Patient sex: M
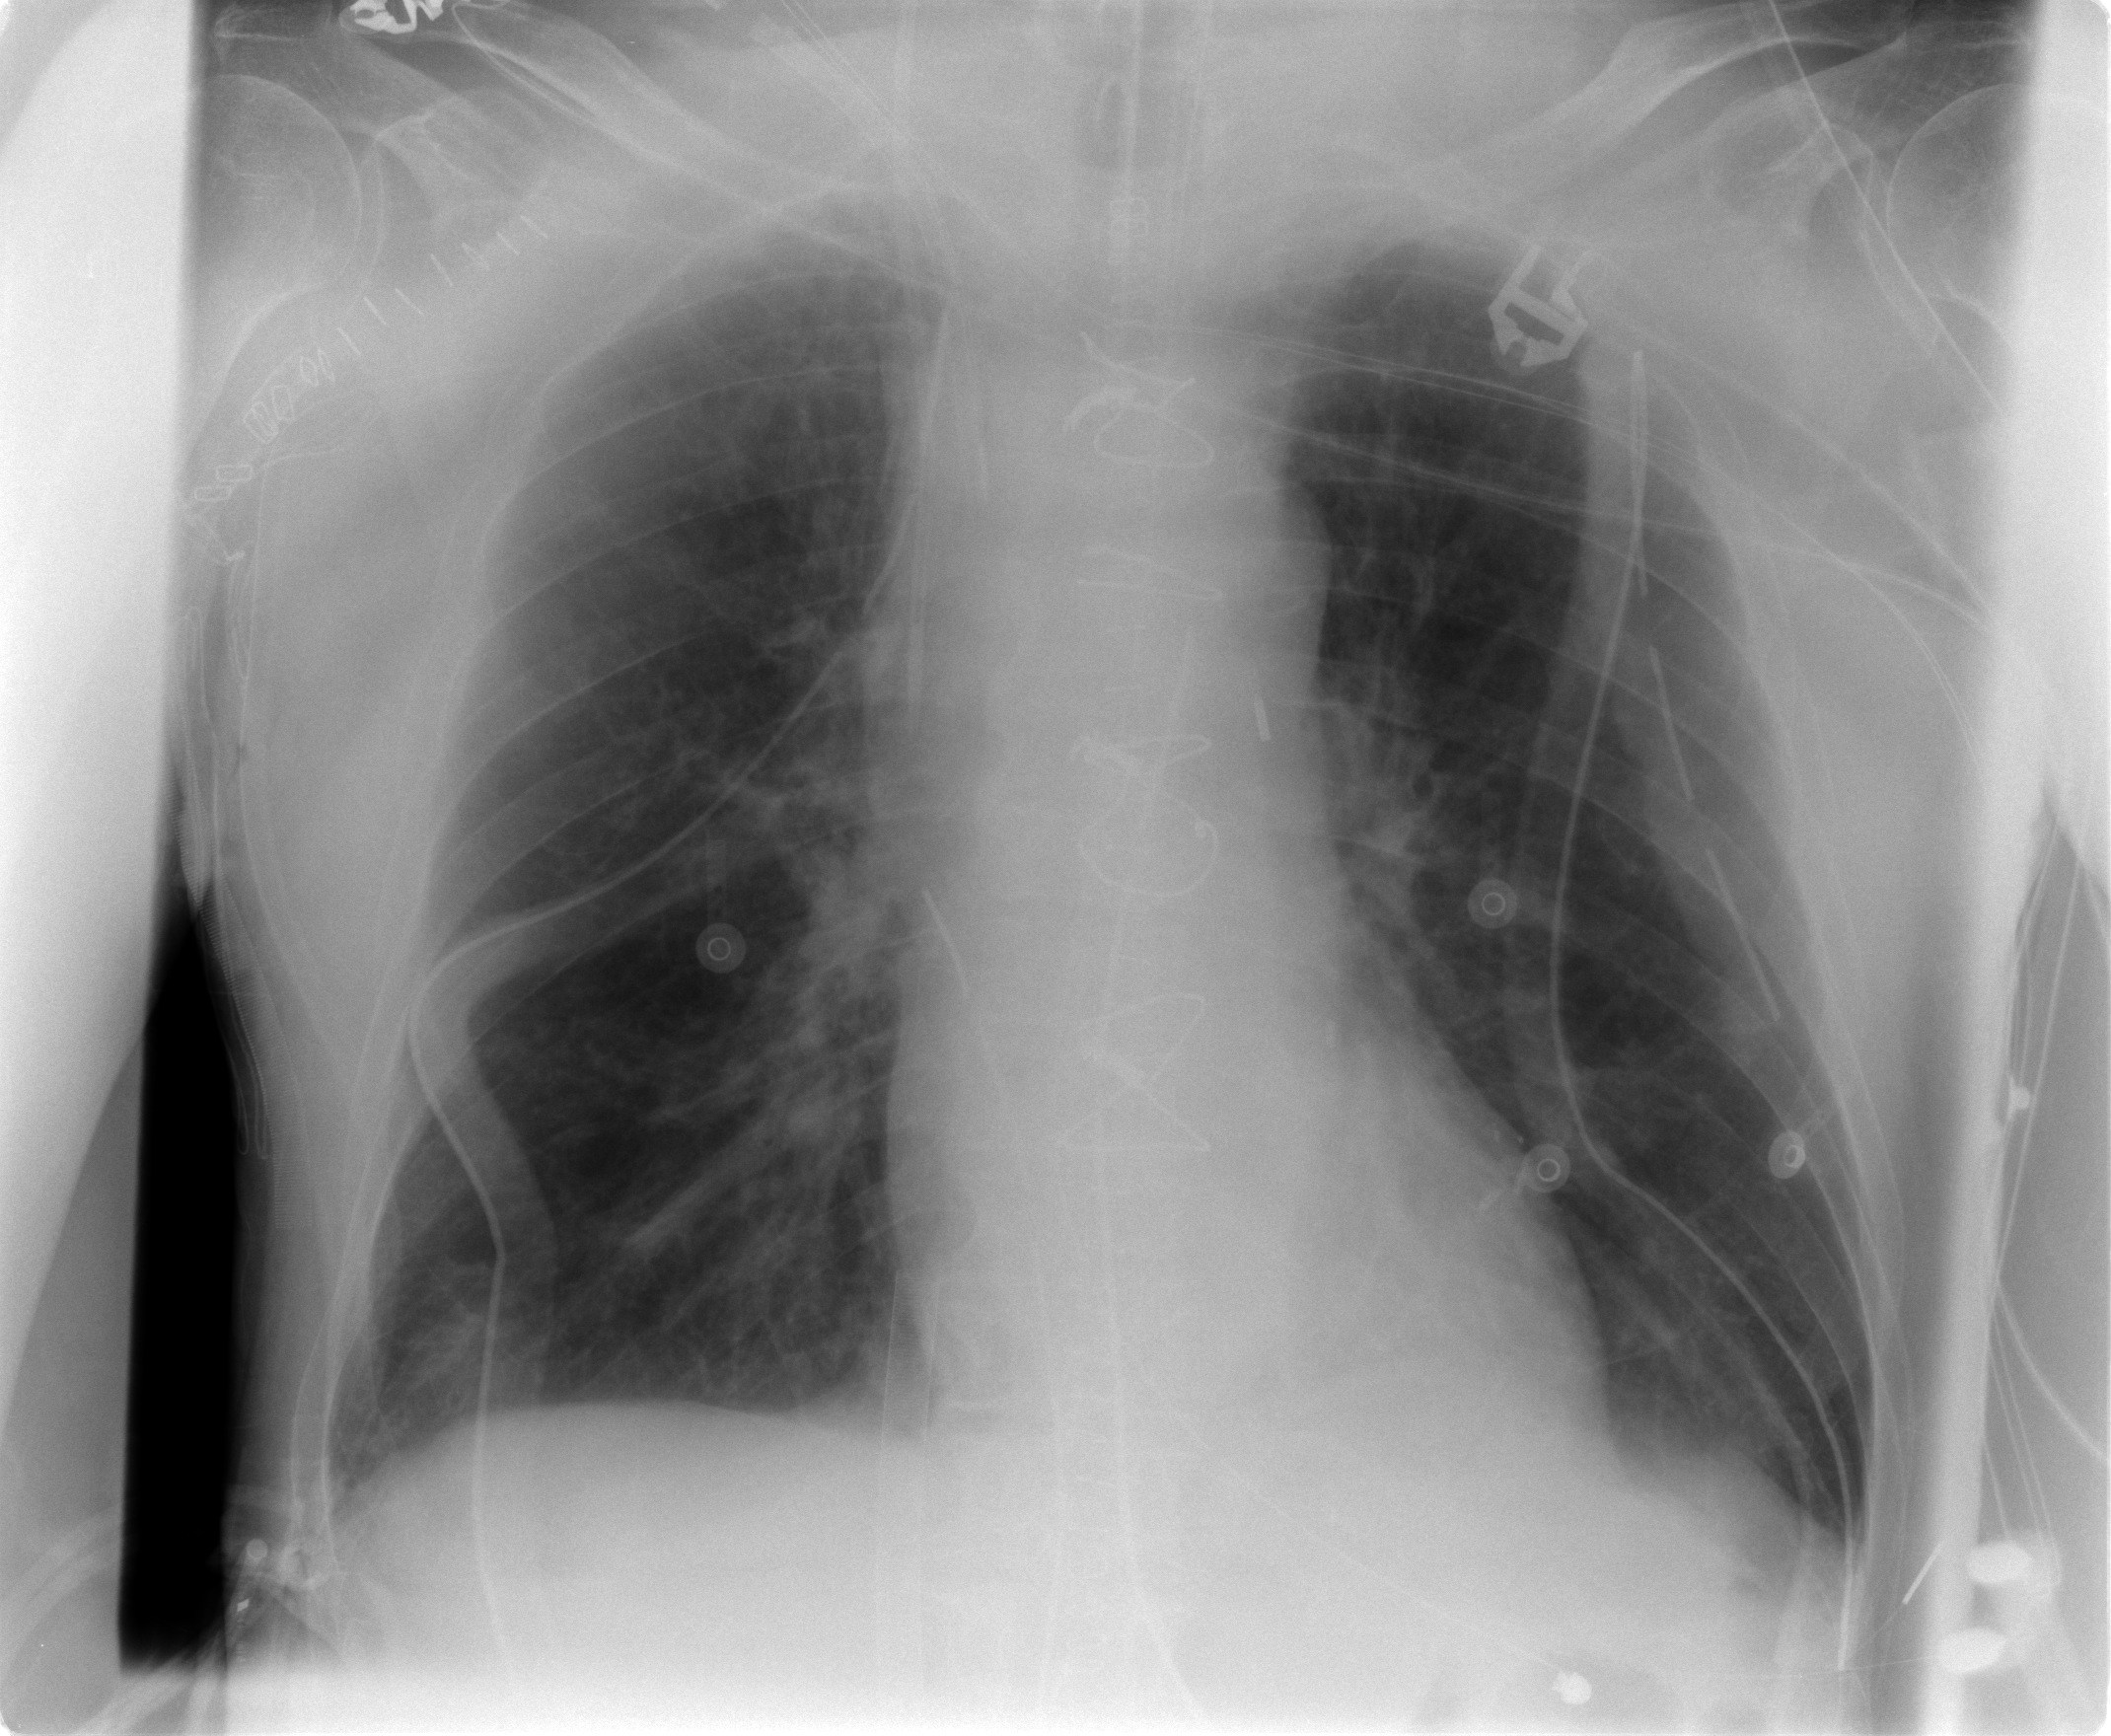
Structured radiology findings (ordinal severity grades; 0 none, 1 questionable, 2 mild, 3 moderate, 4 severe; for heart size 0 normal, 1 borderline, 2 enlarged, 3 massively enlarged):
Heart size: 0
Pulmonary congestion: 1
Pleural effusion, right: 0
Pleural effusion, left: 0
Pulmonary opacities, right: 0
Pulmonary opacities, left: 0
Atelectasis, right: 0
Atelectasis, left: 0